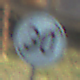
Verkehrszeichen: EndeGeschwindigkeit30
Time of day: MorningAfternoon
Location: Outdoor (Suburban)
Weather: Clear
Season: NotSpecified
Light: Natural